Aerial crown-view tile of a tropical tree (Barro Colorado Island, Panama), acquired 20250414:
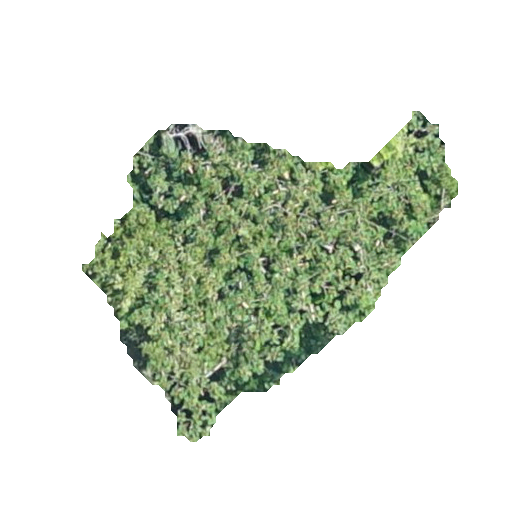
Species: Ochroma pyramidale
GBIF accepted scientific name: Ochroma pyramidale
Crown area: 101.168 m²